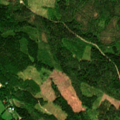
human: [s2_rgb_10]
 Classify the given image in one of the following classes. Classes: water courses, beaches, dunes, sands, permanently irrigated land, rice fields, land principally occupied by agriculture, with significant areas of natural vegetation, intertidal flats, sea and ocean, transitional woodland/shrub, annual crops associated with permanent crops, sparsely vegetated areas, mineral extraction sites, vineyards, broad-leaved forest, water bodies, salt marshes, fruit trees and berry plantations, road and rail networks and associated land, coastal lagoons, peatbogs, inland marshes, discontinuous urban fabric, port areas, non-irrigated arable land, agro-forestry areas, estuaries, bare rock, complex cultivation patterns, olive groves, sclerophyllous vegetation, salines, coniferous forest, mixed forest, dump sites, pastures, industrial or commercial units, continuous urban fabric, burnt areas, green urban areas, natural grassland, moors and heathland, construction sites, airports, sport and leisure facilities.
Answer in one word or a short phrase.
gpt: broad-leaved forest, coniferous forest, mixed forest, transitional woodland/shrub